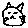
Label: cat